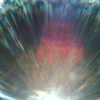
Label: sunburn